Как показано на рисунке, очень длинная нерастяжимая нить постоянной линейной плотности $\lambda$ продета через блок радиусом $R$, ось которого находится на высоте $L$ от пола. Изначально система находится в равновесии. В момент времени $t = 0$, блок мгновенно приобретает угловую скорость $\omega$, вращаясь против часовой стрелки, и сохраняет её потом. Коэффициент трения скольжения между нитью и блоков равен $\mu$. Это также приводит нить в движение. Подвешенные части нити остаются вертикальными в процессе движения, а её концы всегда остаются на полу. Натяжение нити слева и справа от блока обозначены $T_1$ и $T_2$ соответственно. Ускорение свободного падения равно $g$.
Запишите систему уравнений движения для каждой точки нити в трёх случаях: для частей нити, лежащих слева и справа об блока, и части нити, лежащей на блоке.
Найдите максимально возможную скорость $v_{max}$ движения нити в описанном процессе. $\textit{Примечание}$: Можно воспользоваться следующими равенствами:$$\frac{dy}{dx} + \alpha y = e^{- \alpha x} \frac{d\left(ye^{\alpha x}\right)}{dx},$$ $$\int e^{\alpha x} \cos{x} dx = \frac{e^{\alpha x}}{1 + \alpha^2}(\alpha \cos{x} + \sin{x}) + C_1,$$ $$\int e^{\alpha x} \sin{x} dx = \frac{e^{\alpha x}}{1 + \alpha^2}(\alpha \sin{x} + \cos{x}) + C_2,$$ где $C_1$ и $C_2$ — константы интегрирования.
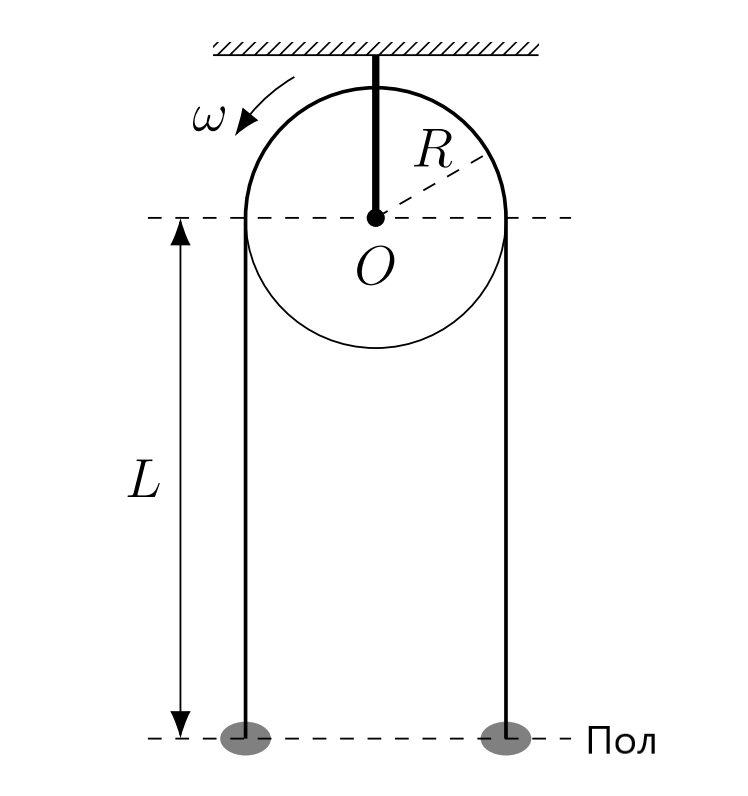
Запишите систему уравнений движения для каждой точки нити в трёх случаях: для частей нити, лежащих слева и справа об блока, и части нити, лежащей на блоке.
Ответ: Для подвешенной части нити слева от блока:$$-T_1 + \lambda Lg = \lambda L \frac{dv}{dt};$$для подвешенной части нити справа от блока:$$T_2 - \lambda v^2 - \lambda Lg = \lambda L \frac{dv}{dt};$$для части нити, лежащей на блоке:$$\frac{\mathrm{d} T}{\mathrm{~d} \varphi}+\mu T-\lambda R g(\cos \varphi-\mu \sin \varphi)=\lambda R\left(\frac{\mathrm{d} v}{\mathrm{~d} t}+\mu \frac{v^{2}}{R}\right).$$

Найдите максимально возможную скорость $v_{max}$ движения нити в описанном процессе.
Ответ: $$v_{max} = R \omega.$$
Темы:
T, Механика, Динамика, Китайские, Веревка